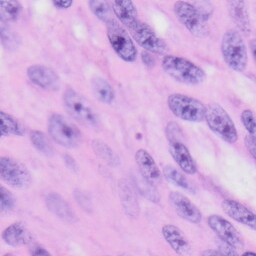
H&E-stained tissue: Skin